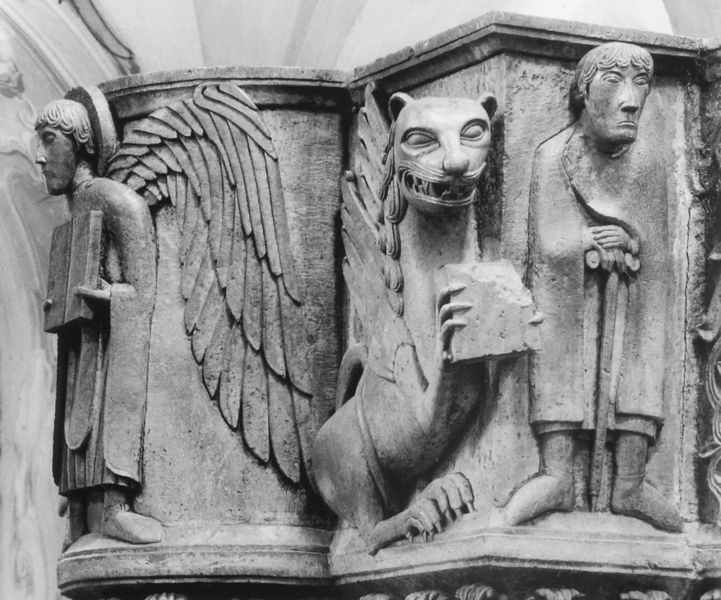
Titel: Kanzel
Standort: Isola di S. Giulio, S. Giulio (EU - I)
Schlagwörter: flügel, mann, menschen, ausschnitt, männer, säule, tier, architektur, federn, johannes, stein, kirche, stock, engel, skulptur, relief, bücher, figuren, detail, bildhauerei, plastik, foto, buch, schwarzweiß, schwert, waffe, krallen, ritter, kapitell, photo, sims, gebiss, heiligenschein, zähne, skulpturen, kanzel, mittelalter, romanik, löwe, brocken, heilige, drachen, mittelalterlich, drache, klauen, romanisch, architekturdetail, architraph, markus, kiche, bestie, evangelist, evangelisten, lukas, matthäus, schwerd, evangelistensymbol, lüwe, schwarzeiß, 1000, 1100, figurrn, 1300 falls deutsch